Question: How can I create popup window similar to the window used in eclipse jdt for javadoc. I need to show additional info when mouse hovers over a graph node.

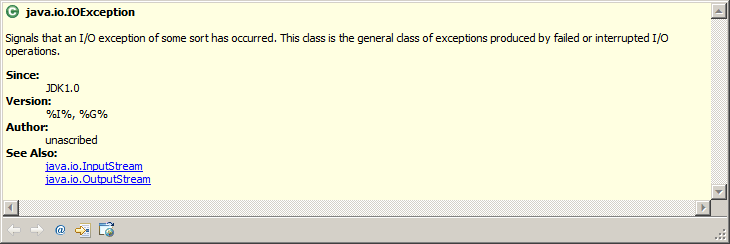
Answer: I think the <URL> interface can help you here.
A well-written tutorial on how to use it can be found at IBM:
<URL>